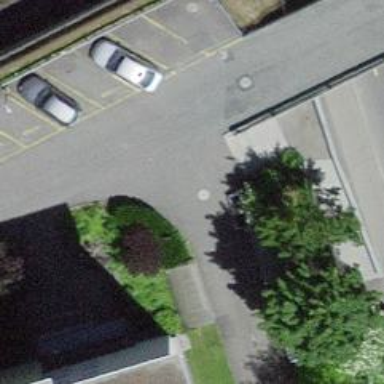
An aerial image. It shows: Alley classified as service road.